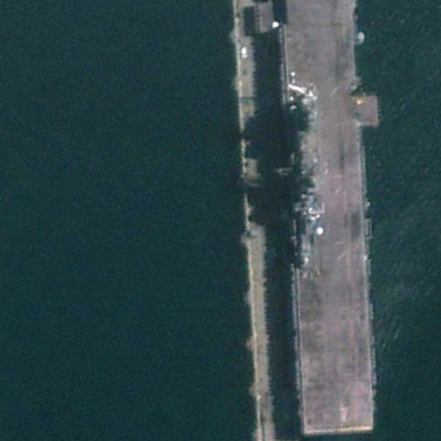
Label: assault